Question: I've got an application where I'd like for the user to be able to mouse-over and/or right click on a line that is being drawn on a JPanel. I fully expect that I'll implement the line as part of an object that will handle all of the behavior, but I've got a more fundamental question about how to implement the line shown in the below picture. First, the picture:

I can draw the line itself without any problem, but it's currently just being done in an overridden 'paintComponent()' call in the parent 'JPanel'. I have the rudiments of an idea on how to handle this:
'''
public class ChassisLink extends JComponent implements MouseListener
{
//Rectangle to handle mouse-over and right-click for each segment?
public ChassisLink()
{
initializeLink();
}
private void initializeLink()
{
//Init stuff
}
@Override
public void paintComponent(Graphics g)
{
super.paintComponent(g);
//Paint the line(s)
}
//MouseListener events...
//When mouse-over on the line, display a tooltip
//When right clicking, display a different dialog
}
'''
The issue I think I'm failing to understand is how to do the mouseover or click point check. Do I use a Rectangle and check whether the mouse is currently contained in that Rectangle, simply ignoring the triangular parts of the arrows? I'm perfectly sanguine about that. My issue then becomes how I would display these link objects over top of the existing JPanel that contains the chassis objects; it sounds like a candidate for a 'JLayeredPane', but any confirmation on that path?
Anyway, I appreciate any input people could give me. Feel free to ask for further explanation if something is a bit vague.
Thanks,
-Rich
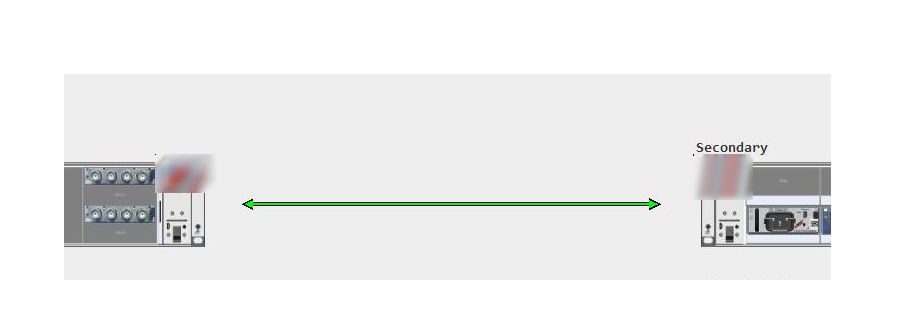
Answer: You are on the right track. I would recommend using Area instead of Rectangle - you can get the arrows in that way too, and Area is extremely easy to manipulate using AffineTransforms.